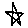
Label: star